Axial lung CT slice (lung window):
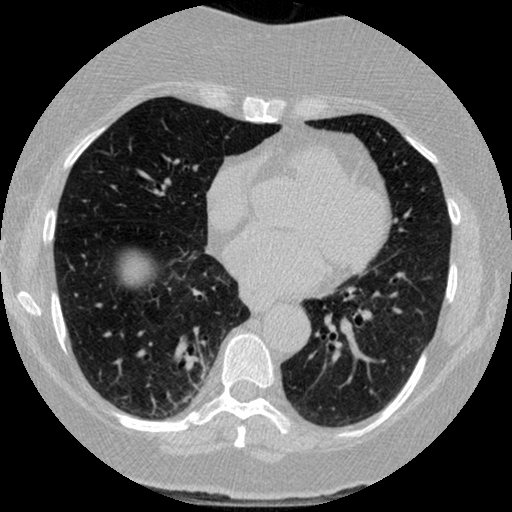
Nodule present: no